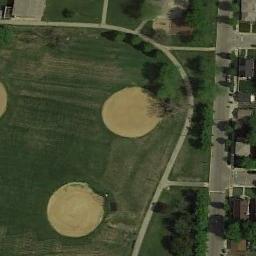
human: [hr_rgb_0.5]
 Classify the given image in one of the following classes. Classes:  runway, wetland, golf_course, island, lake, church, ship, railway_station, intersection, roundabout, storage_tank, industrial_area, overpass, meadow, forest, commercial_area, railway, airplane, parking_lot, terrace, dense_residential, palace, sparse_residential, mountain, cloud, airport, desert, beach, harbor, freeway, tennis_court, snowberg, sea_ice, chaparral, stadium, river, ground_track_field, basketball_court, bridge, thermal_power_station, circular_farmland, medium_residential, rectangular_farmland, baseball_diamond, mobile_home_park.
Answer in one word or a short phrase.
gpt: baseball_diamond